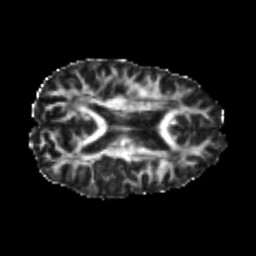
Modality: FA
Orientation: axial
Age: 21
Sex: female
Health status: healthy
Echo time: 0.074 s